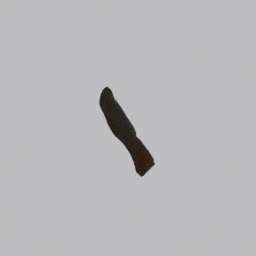
Label: nature